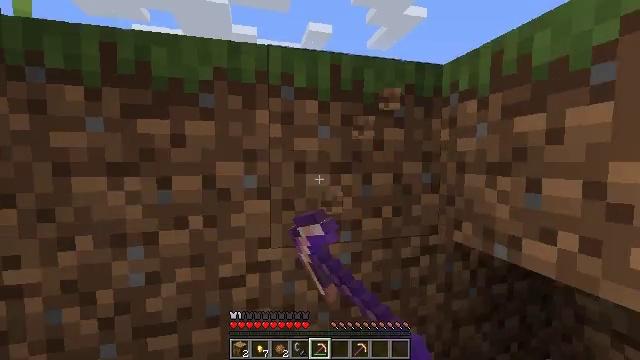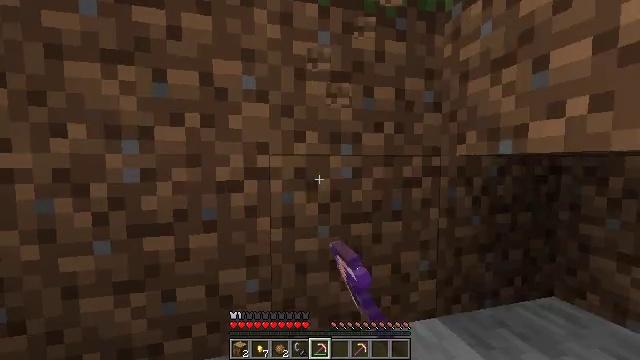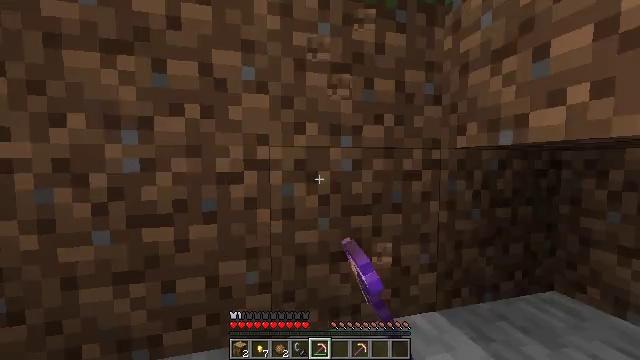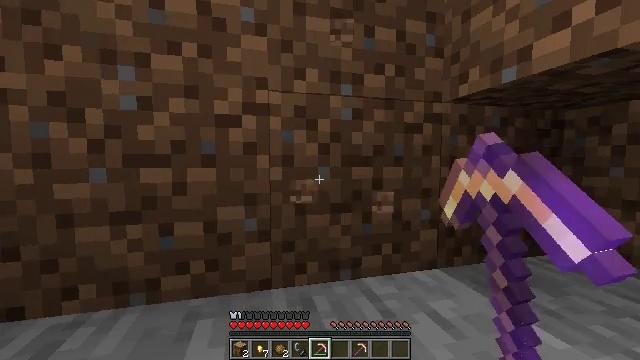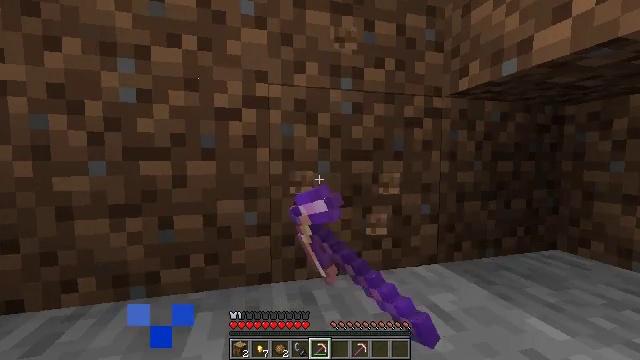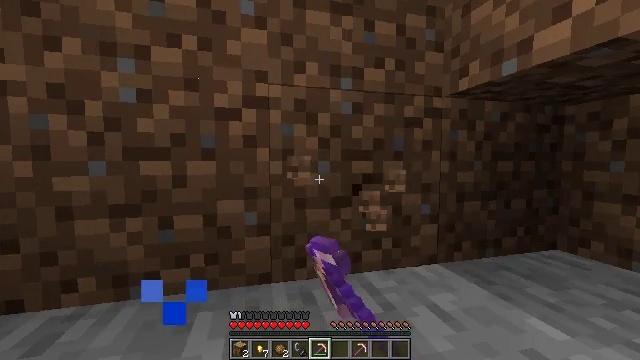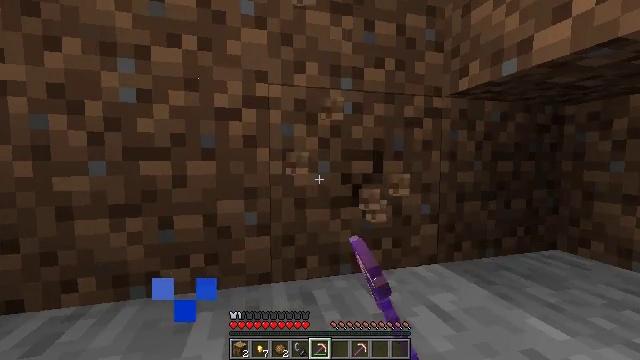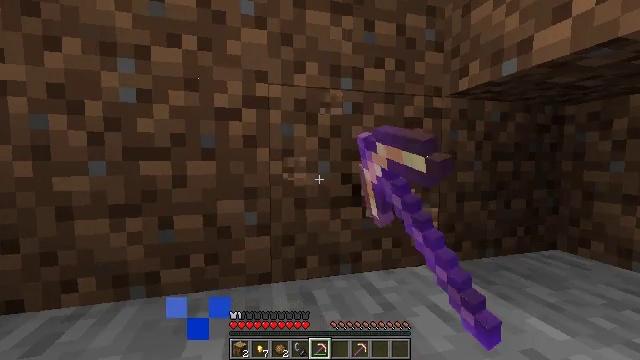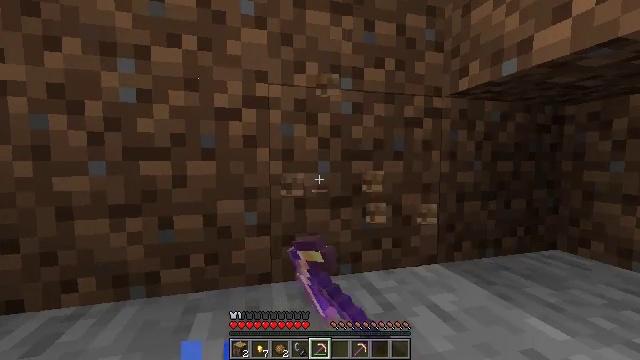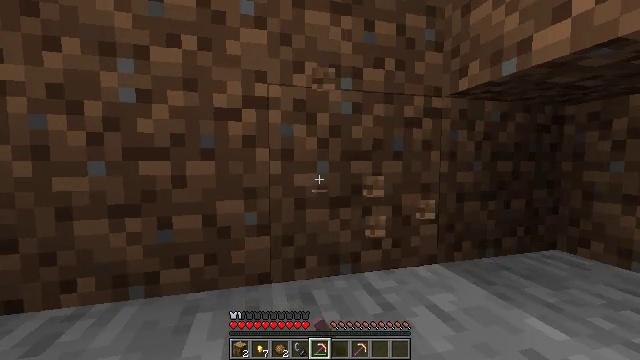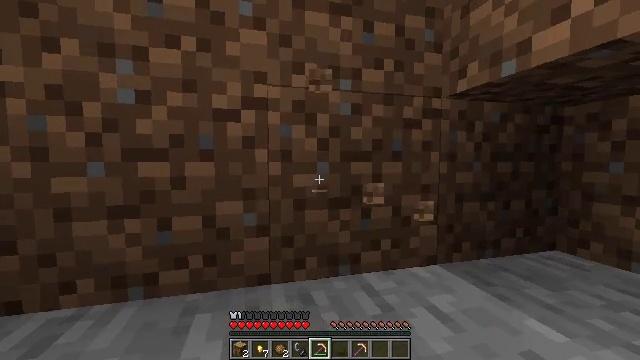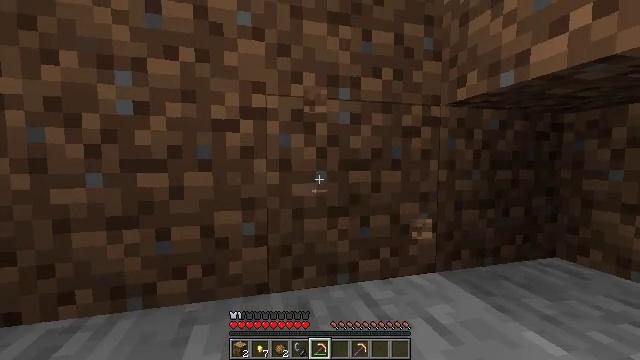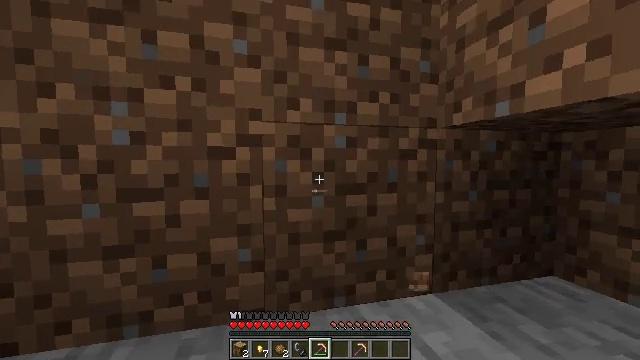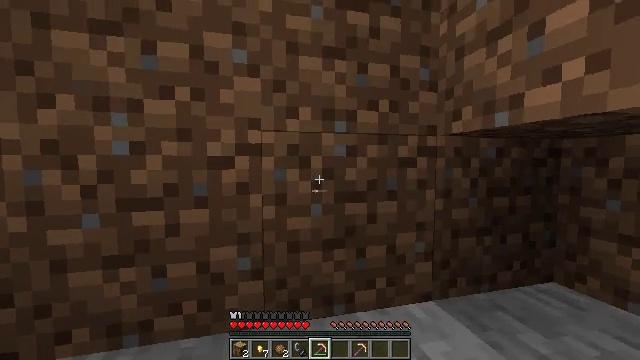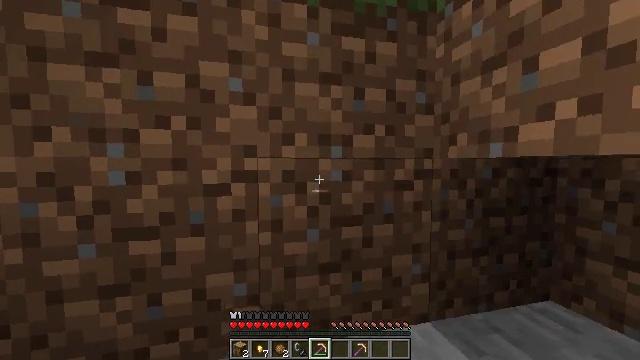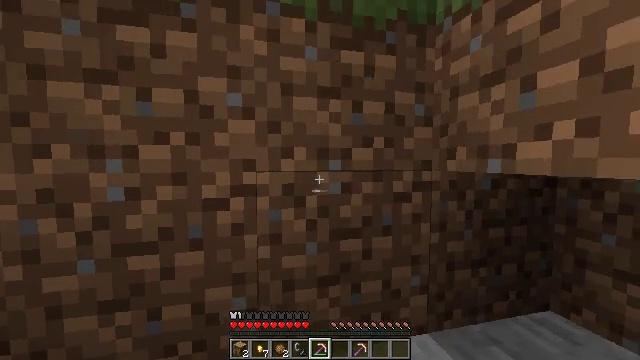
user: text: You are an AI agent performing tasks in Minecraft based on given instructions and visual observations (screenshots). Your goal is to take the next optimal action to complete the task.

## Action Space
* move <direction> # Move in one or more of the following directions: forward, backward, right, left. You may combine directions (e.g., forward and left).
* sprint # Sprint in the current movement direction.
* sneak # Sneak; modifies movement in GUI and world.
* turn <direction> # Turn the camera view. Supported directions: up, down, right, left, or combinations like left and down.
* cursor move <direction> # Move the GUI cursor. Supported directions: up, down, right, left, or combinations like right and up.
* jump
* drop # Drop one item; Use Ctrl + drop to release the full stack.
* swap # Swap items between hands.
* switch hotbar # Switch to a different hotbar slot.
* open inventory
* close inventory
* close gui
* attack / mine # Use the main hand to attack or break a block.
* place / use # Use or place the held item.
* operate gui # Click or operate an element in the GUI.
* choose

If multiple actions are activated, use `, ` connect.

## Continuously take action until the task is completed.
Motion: motion action
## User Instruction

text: Gather grass block for landscaping.
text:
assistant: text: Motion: attack / mine
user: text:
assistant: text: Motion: attack / mine
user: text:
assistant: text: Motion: attack / mine
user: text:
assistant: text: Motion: attack / mine
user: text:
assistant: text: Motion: attack / mine
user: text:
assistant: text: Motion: attack / mine
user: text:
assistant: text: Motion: attack / mine
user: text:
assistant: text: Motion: no_op
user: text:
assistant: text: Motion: move forward
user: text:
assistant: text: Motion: move forward, jump
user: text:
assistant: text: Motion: move forward, jump
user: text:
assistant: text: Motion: move forward, jump
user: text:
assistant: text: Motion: move forward, jump
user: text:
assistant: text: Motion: move forward, jump
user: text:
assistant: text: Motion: move forward, jump
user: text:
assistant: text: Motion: move forward, jump
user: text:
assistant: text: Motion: move forward, jump
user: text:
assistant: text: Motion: move forward, jump
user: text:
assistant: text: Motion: move forward, jump
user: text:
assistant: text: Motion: move forward
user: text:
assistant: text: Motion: no_op
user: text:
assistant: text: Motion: no_op
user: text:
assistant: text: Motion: no_op
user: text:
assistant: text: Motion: no_op
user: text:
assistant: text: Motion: no_op
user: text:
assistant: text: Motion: no_op
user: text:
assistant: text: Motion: no_op
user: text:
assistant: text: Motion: no_op
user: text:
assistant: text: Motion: no_op
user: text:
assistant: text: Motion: no_op